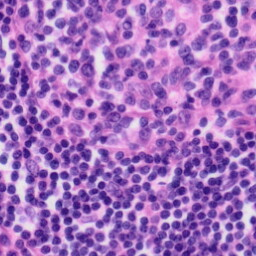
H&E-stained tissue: Tonsil